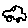
Label: car